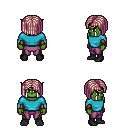
a pixel art fantasy rpg character, male body template, orc, green skin, teal long-sleeve shirt, magenta pants, white blonde pageboy hairstyle, leather bracers, black shoes, four views (front, back, left, right), 2x2 character sprite sheet, small pixel art, hard edges, no anti-aliasing